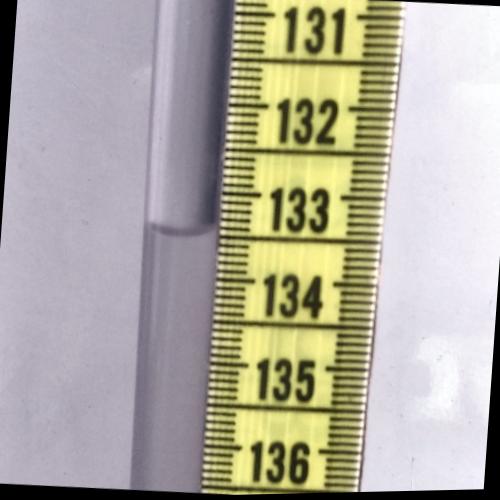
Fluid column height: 133.5 cm